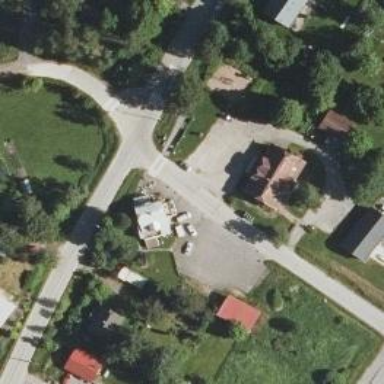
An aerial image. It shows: Convenience shop.